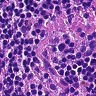
Metastatic tissue present: no